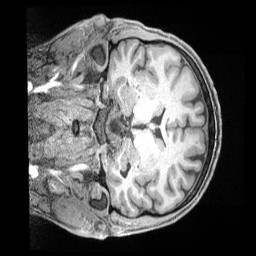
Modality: T1w
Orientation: coronal
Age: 35
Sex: male
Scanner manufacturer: siemens
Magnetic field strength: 3 T
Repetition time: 2 s
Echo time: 0.00211 s